Field crop: maize
Growth stage: 2
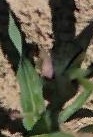
Species: maize